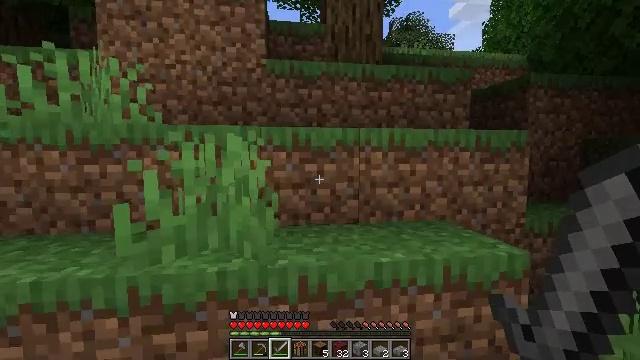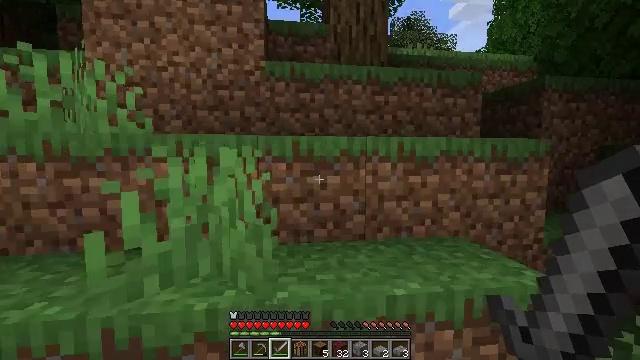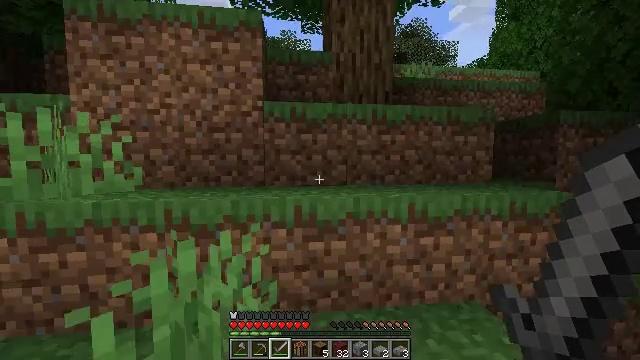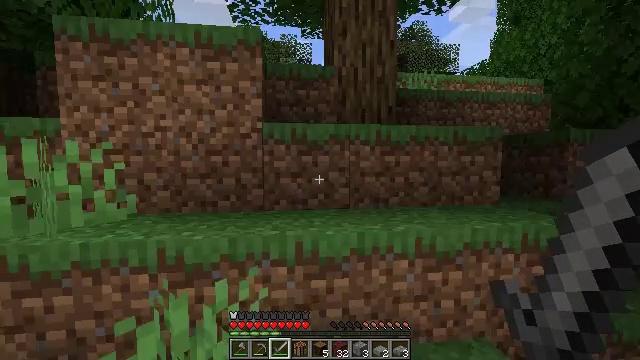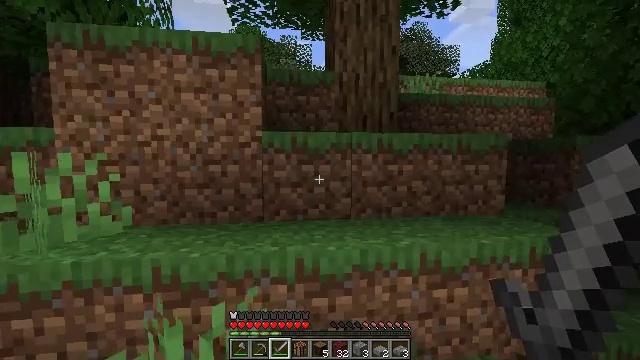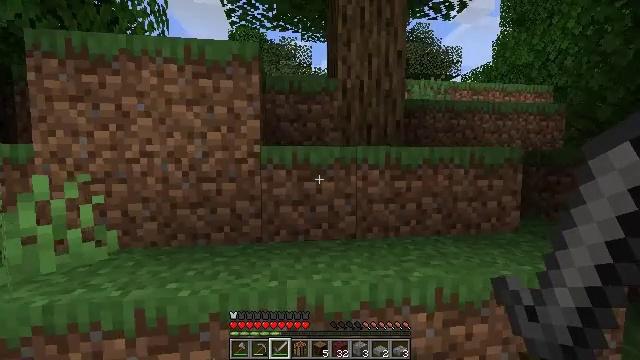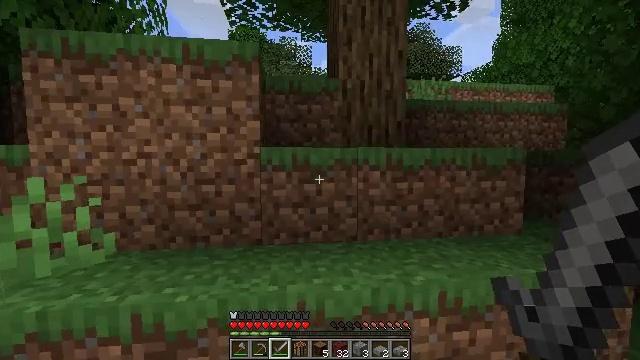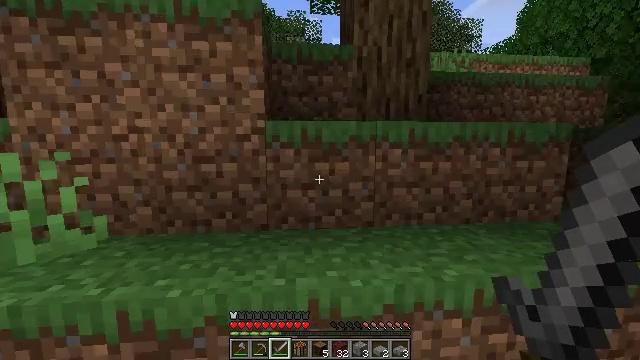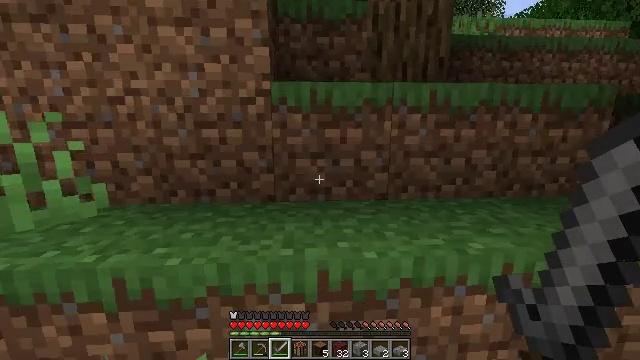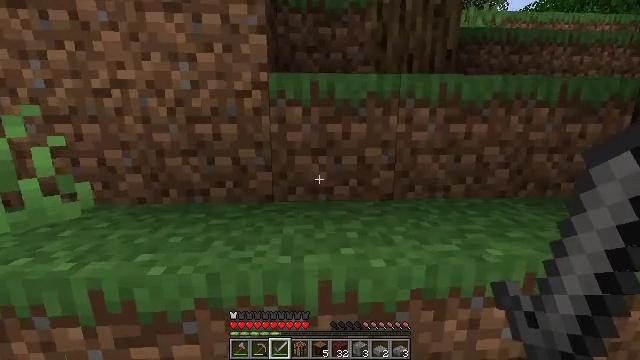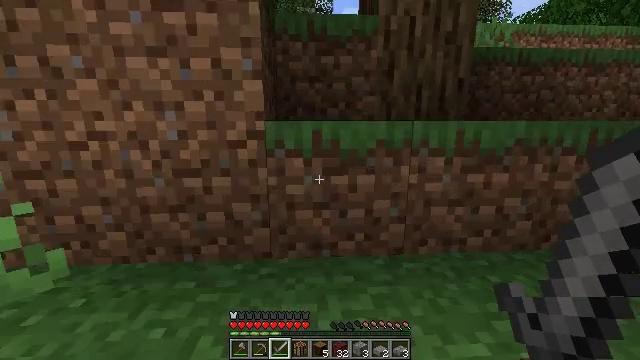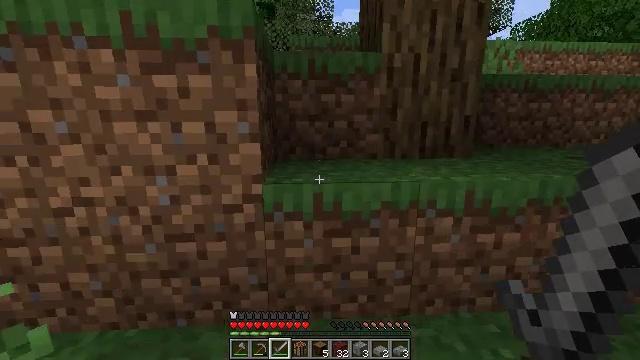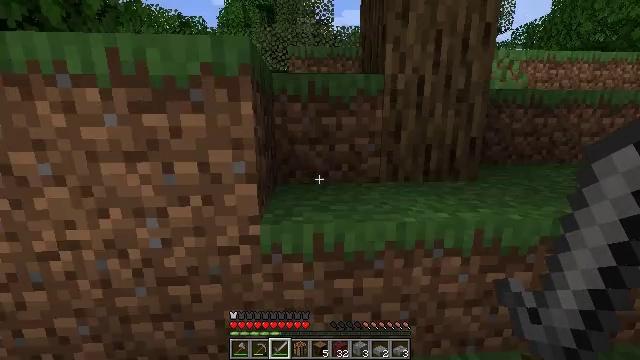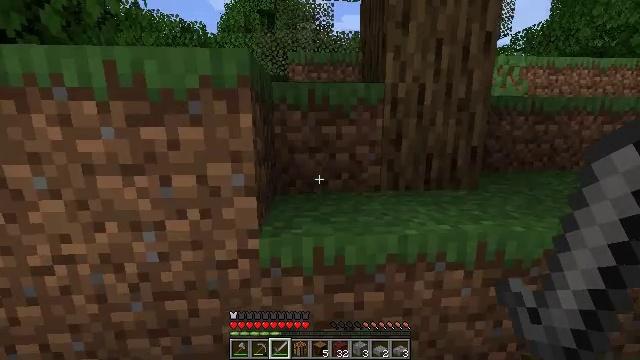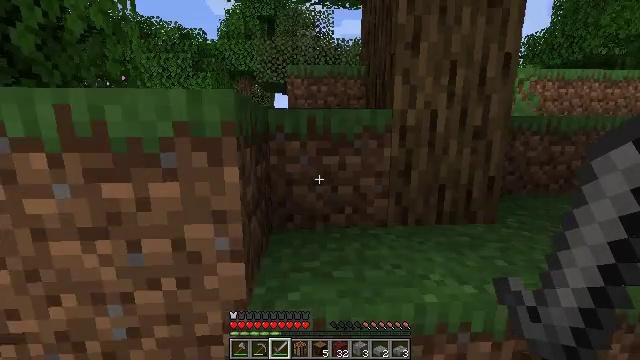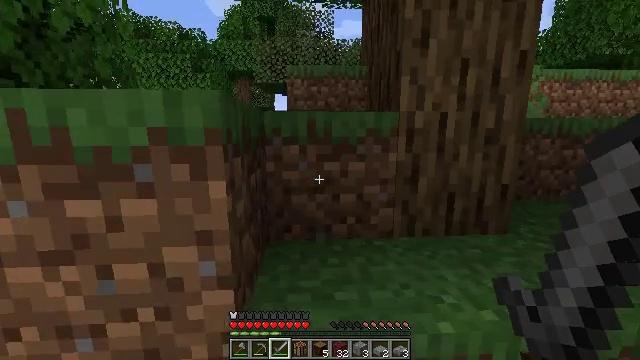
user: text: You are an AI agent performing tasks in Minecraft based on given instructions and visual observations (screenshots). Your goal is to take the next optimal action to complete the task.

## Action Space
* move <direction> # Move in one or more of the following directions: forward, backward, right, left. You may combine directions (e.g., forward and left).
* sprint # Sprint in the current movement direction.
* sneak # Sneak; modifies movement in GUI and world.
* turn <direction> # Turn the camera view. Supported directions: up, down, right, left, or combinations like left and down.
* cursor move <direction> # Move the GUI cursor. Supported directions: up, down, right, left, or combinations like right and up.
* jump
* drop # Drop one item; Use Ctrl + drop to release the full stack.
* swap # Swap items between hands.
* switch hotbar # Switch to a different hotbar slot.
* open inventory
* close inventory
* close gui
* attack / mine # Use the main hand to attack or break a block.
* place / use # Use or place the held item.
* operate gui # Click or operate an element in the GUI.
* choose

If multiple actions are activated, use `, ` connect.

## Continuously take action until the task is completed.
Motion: motion action
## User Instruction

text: Trim the tree by mining oak leaves.
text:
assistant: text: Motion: move forward, jump
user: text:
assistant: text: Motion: move forward, jump
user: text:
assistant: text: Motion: move forward, jump
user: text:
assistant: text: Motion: move forward, jump
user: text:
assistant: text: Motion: move forward
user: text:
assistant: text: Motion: move forward
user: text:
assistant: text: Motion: move forward, turn left and down
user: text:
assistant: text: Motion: move forward, turn left and down
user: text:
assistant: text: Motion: move forward, jump
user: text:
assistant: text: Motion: move forward, jump
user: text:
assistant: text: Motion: move forward, jump
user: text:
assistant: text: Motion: move forward, jump
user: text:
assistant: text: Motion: move forward
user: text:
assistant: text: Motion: move forward, jump
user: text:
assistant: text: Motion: move forward, jump
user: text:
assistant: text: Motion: move forward, jump
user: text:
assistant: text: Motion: move forward, jump
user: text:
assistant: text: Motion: move forward
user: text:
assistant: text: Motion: move forward, jump
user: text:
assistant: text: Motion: move forward, turn left, jump
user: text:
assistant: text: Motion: move forward, jump
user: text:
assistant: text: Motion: move forward
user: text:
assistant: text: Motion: move forward
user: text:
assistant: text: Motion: move forward, turn left, jump
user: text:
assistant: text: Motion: move forward, turn left, jump
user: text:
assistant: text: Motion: move forward
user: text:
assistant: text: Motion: move forward, turn left
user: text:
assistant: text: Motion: move forward and move left, turn left
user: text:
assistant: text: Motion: move forward and move left, turn left
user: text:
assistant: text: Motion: move forward and move left